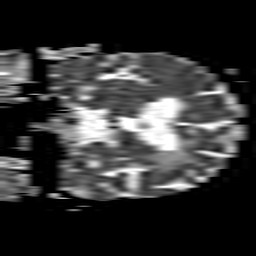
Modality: ADC
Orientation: coronal
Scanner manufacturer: philips
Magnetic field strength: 1.5 T
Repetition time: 3.395 s
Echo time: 0.06922 s